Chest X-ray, PA view. Patient: 63 years old, sex M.
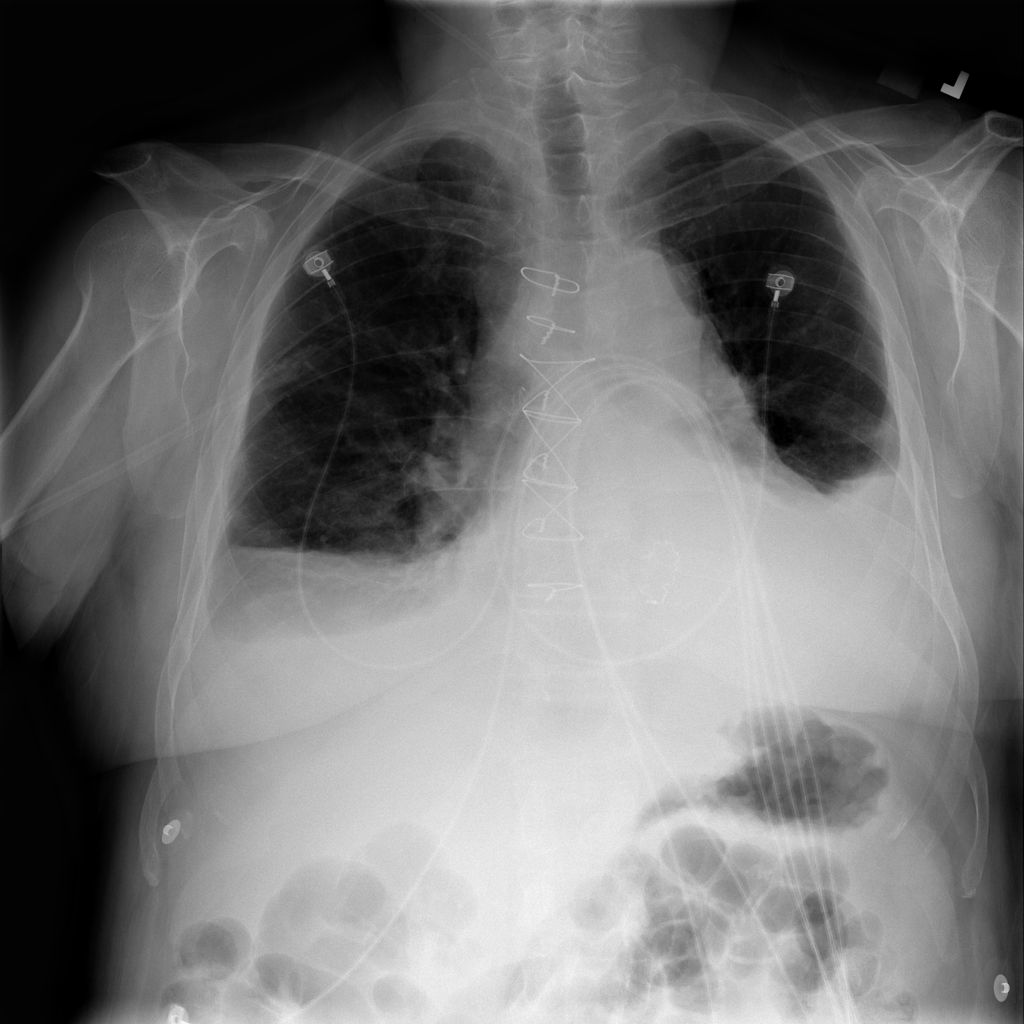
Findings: Atelectasis, Effusion